Field crop: maize
Growth stage: 2
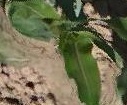
Species: maize